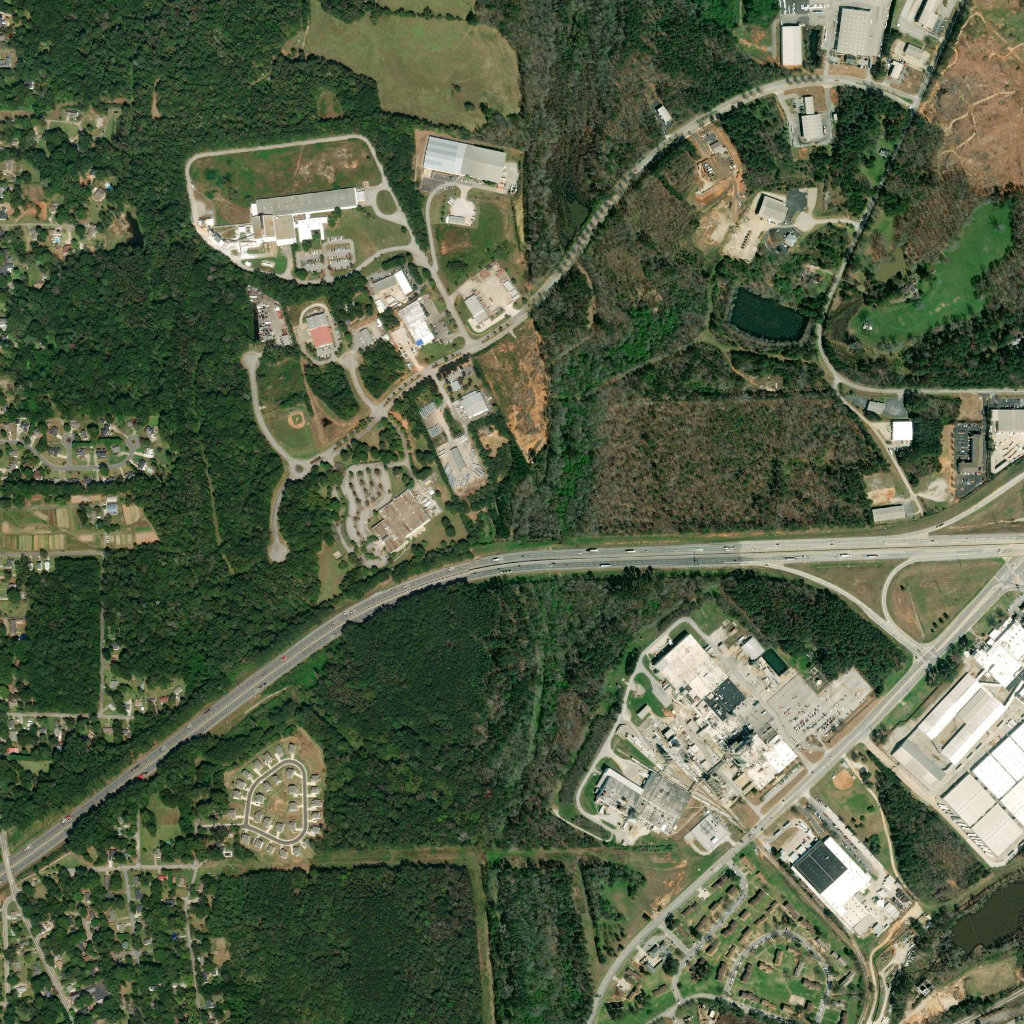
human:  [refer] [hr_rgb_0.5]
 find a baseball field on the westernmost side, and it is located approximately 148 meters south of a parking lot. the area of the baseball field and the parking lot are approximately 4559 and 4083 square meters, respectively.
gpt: <box>[[26, 39, 30, 44, 0]]</box>